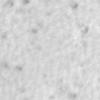
Label: no_change